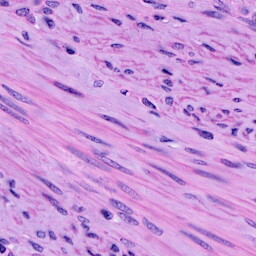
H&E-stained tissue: Cervix